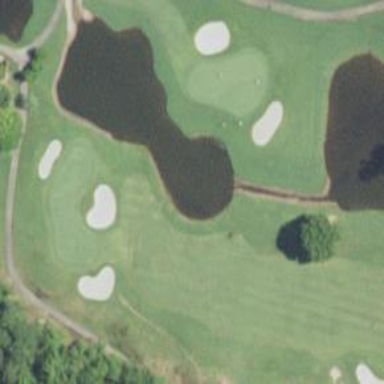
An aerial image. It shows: Golf hole.